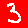
Digit: 3